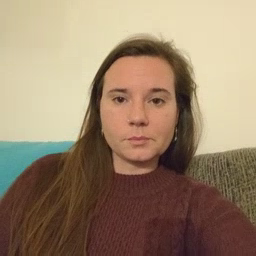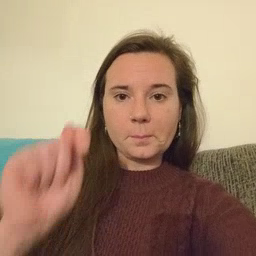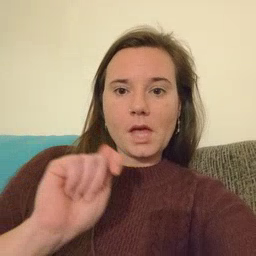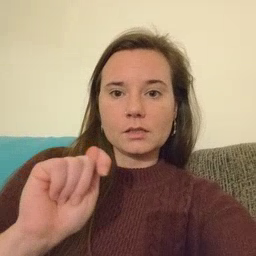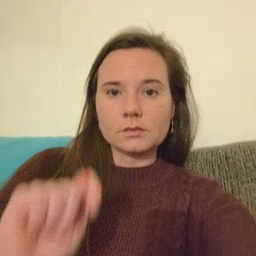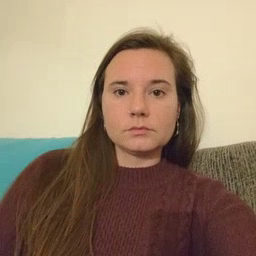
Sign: potty